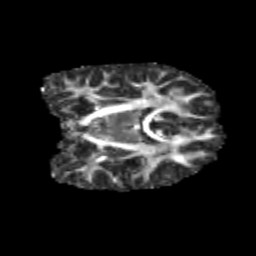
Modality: FA
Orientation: coronal
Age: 12
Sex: female
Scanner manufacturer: siemens
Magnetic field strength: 3 T
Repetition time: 3.8 s
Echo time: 0.07 s